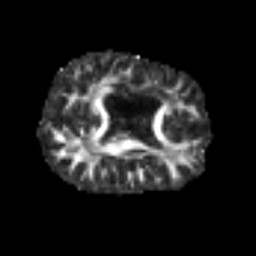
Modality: FA
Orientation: axial
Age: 40
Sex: female
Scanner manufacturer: siemens
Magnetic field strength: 3 T
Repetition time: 6.1 s
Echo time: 0.101 s